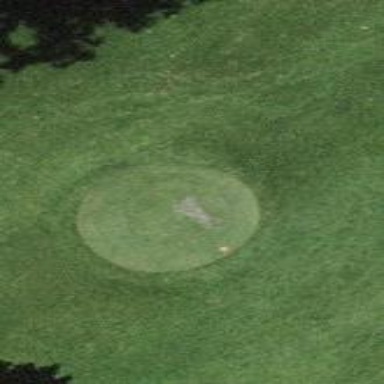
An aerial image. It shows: Grassy area designated as golf tee.